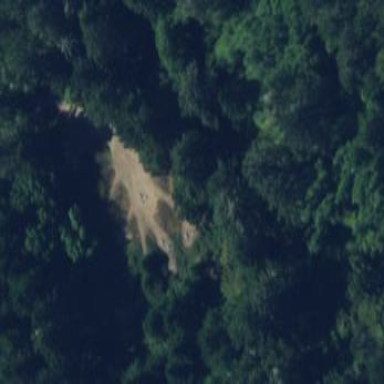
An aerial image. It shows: Campsite with tents set up.